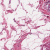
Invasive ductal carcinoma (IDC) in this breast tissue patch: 0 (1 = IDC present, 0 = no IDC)